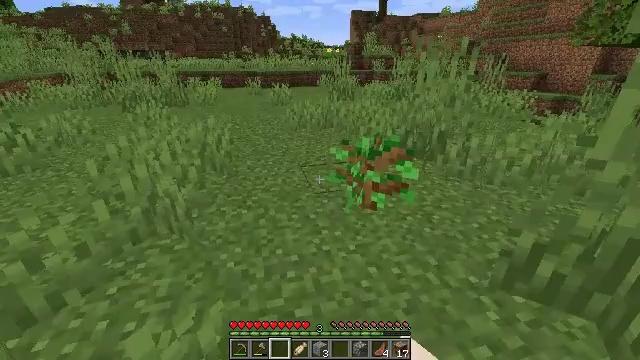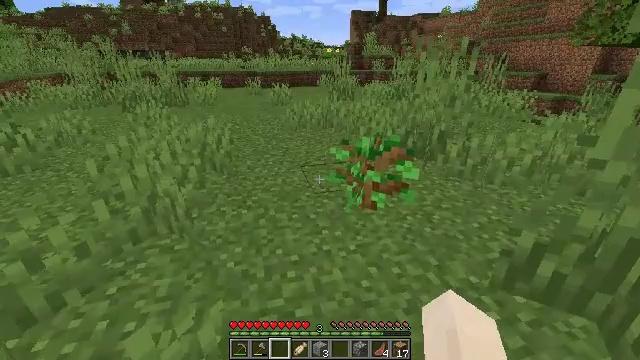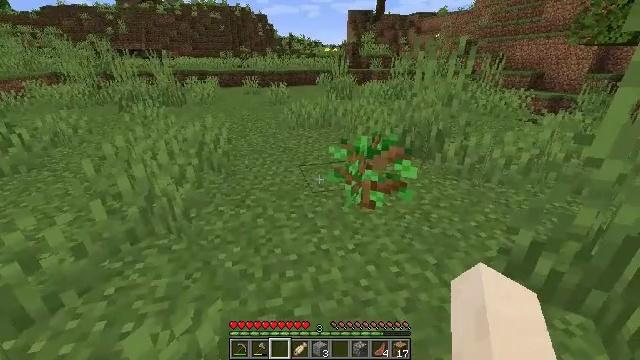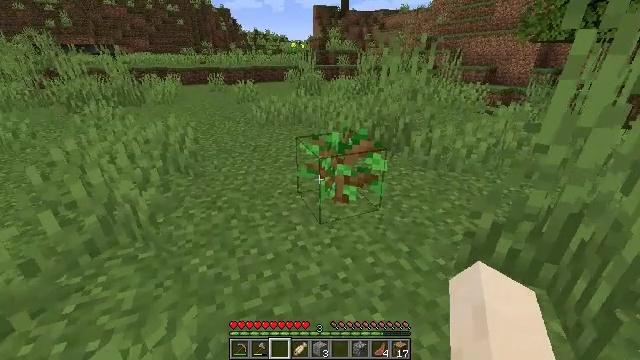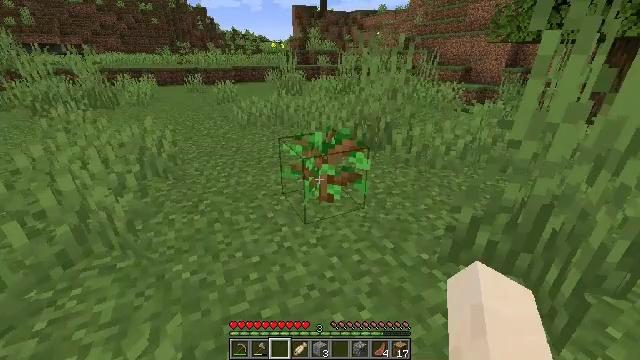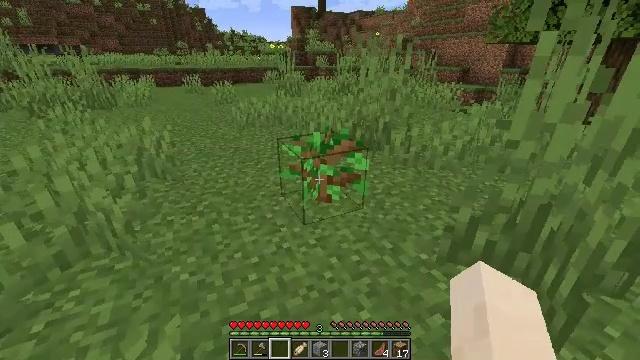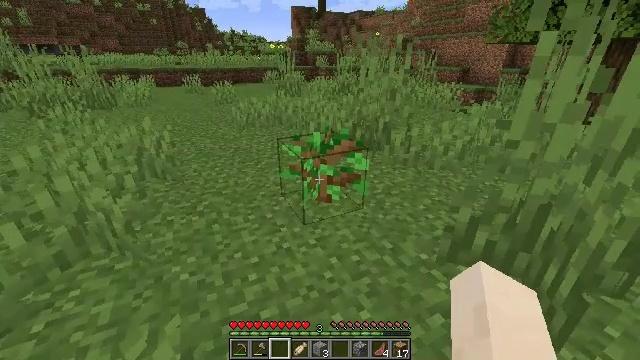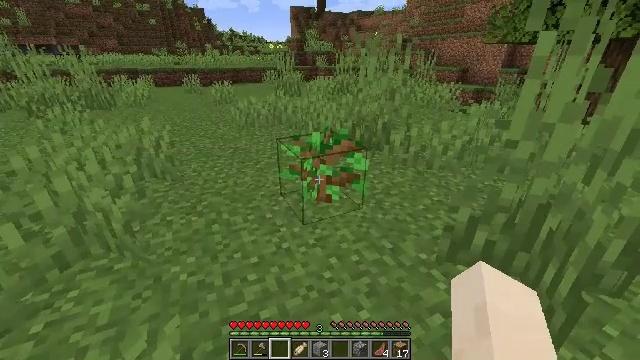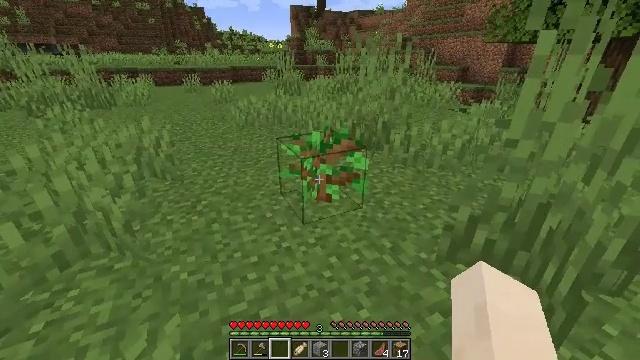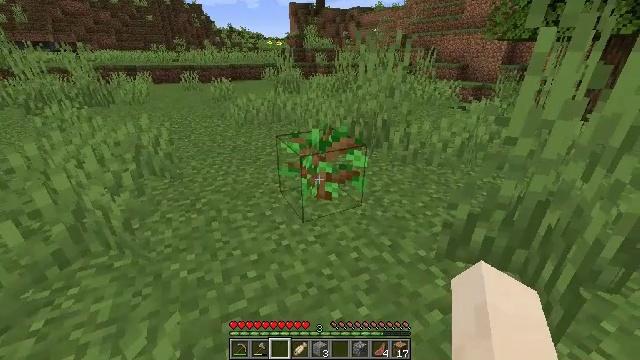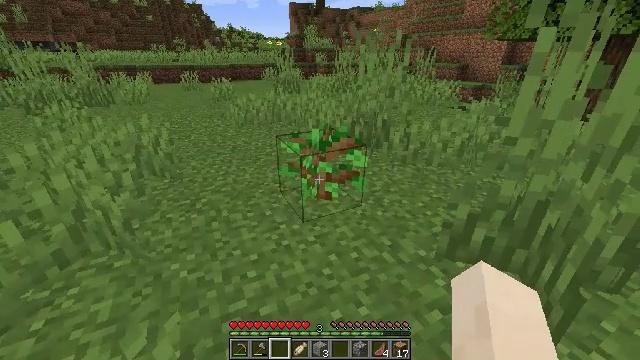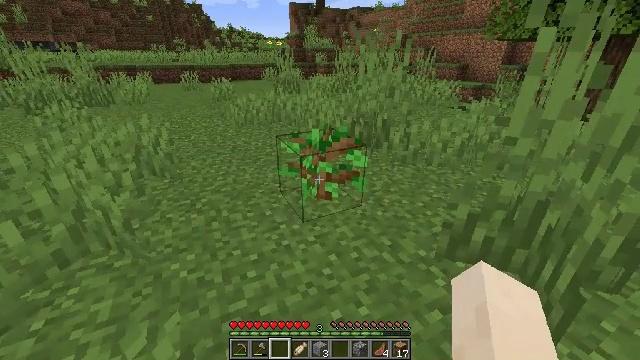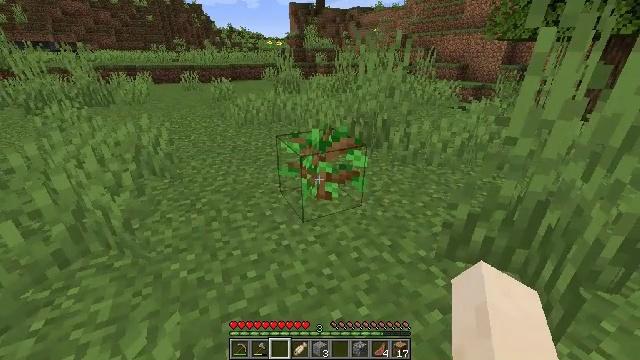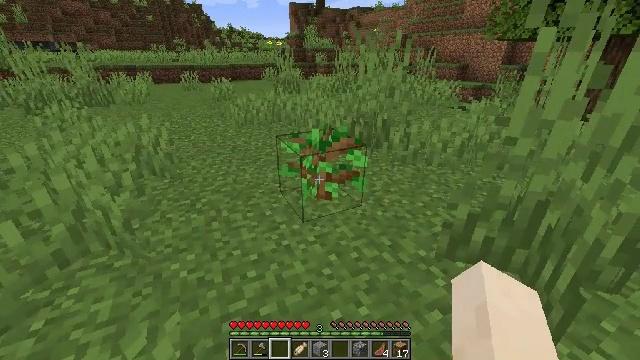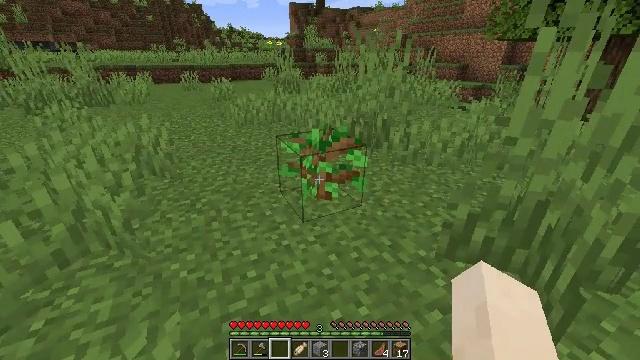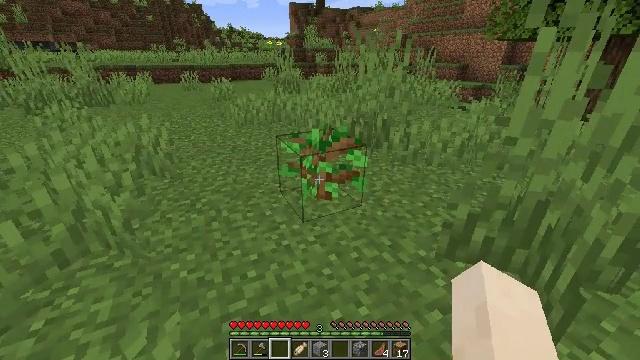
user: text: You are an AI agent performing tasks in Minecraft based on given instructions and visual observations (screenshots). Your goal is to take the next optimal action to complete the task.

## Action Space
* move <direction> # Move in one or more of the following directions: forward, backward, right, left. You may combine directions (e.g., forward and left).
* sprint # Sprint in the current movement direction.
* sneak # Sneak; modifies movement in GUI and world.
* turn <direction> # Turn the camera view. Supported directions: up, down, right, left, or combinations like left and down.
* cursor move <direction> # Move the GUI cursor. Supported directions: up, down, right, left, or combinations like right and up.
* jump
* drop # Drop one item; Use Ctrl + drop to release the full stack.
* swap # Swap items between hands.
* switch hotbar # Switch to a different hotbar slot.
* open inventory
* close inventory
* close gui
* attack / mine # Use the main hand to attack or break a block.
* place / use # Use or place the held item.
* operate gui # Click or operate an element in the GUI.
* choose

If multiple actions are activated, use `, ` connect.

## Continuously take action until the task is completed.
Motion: motion action
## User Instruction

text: Open the furnace and cook cod.
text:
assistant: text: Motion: no_op
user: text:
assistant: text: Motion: no_op
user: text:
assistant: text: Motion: turn right
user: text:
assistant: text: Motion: turn right
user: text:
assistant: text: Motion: no_op
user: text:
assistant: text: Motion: no_op
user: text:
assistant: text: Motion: no_op
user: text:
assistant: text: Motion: use / place
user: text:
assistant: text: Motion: use / place
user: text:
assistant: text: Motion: use / place
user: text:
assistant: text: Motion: no_op
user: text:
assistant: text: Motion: no_op
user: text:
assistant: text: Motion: no_op
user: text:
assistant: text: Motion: no_op
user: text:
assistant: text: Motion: no_op
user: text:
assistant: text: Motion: no_op
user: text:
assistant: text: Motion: no_op
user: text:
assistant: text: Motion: turn right
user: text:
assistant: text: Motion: turn right
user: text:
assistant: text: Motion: turn right
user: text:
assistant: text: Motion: turn right and up
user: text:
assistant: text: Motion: turn right and up, open inventory
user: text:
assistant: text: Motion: open inventory
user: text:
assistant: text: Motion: cursor move right and up, open inventory
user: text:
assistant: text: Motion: open inventory
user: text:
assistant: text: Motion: no_op
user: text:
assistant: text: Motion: no_op
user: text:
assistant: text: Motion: no_op
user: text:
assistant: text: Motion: no_op
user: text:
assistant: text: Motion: no_op